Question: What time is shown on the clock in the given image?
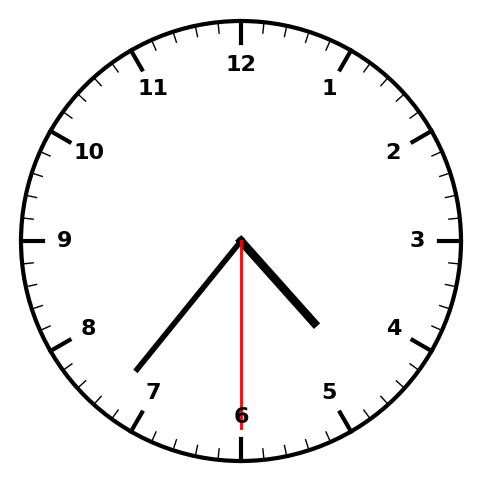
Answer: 04:36:30